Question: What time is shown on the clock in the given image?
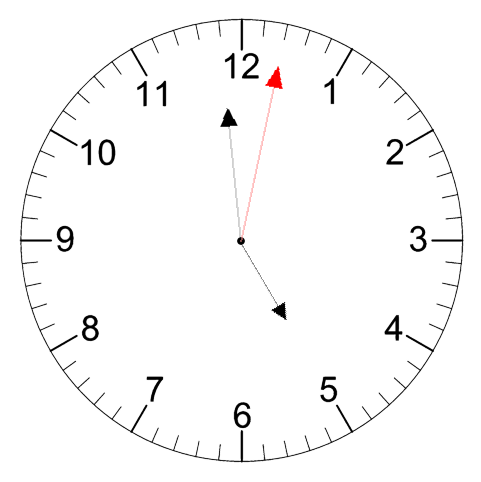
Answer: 04:59:02